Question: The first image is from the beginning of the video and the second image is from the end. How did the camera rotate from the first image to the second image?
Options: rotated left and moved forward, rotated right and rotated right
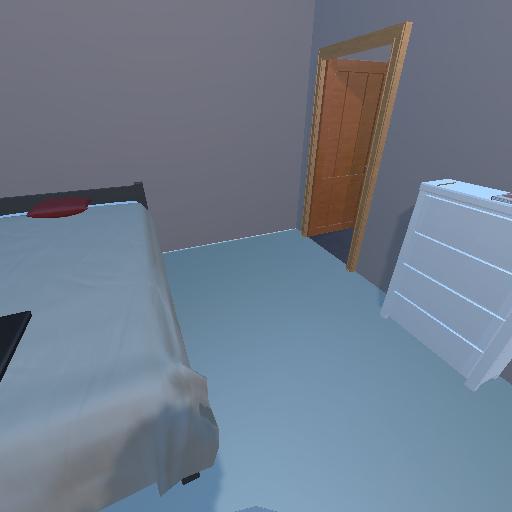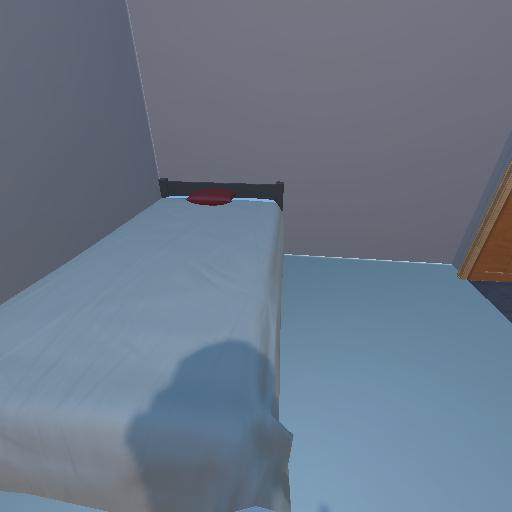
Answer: rotated left and moved forward